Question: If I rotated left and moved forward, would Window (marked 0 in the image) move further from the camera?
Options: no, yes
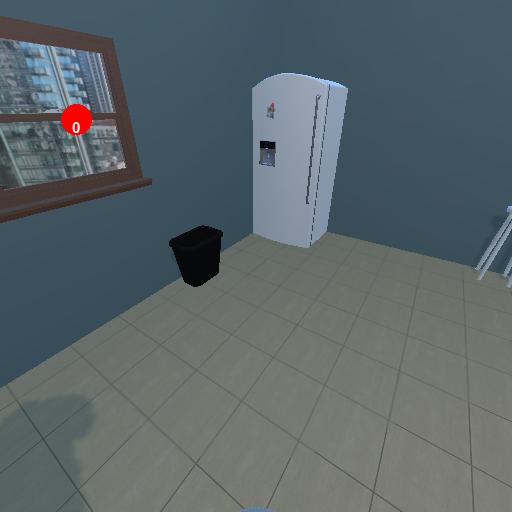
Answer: no